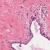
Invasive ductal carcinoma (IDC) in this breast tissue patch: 0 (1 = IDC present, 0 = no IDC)